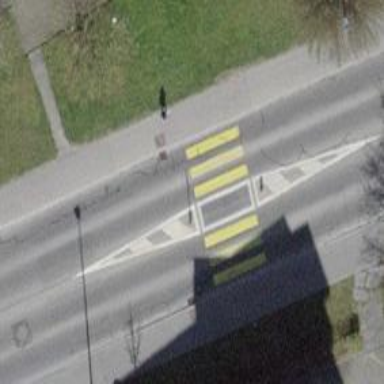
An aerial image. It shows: Marked road crossing.